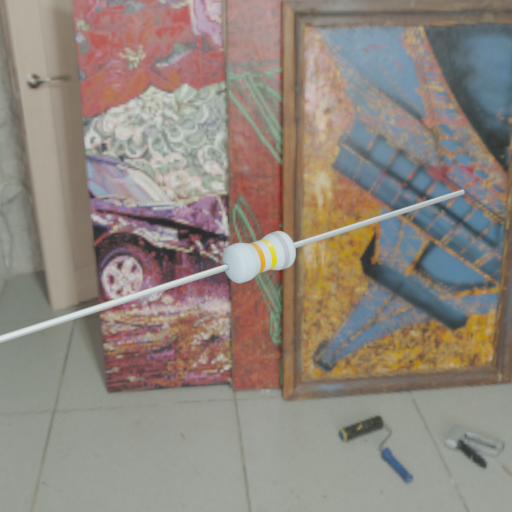
Resistor colour bands (in order): orange, yellow, silver